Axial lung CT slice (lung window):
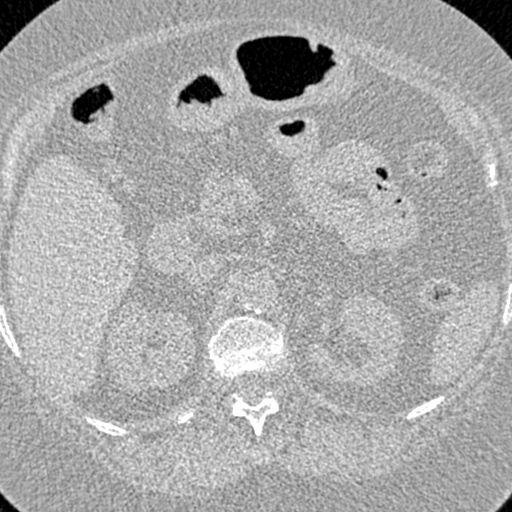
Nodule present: no